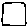
Label: square